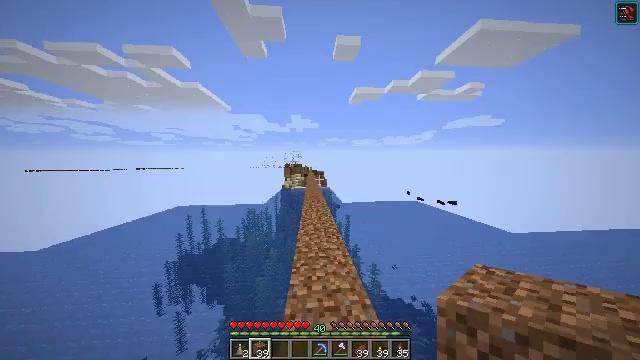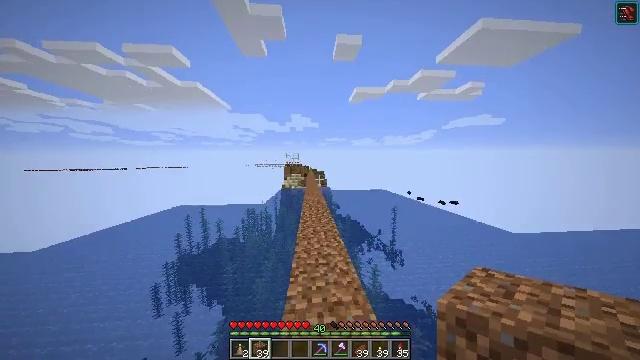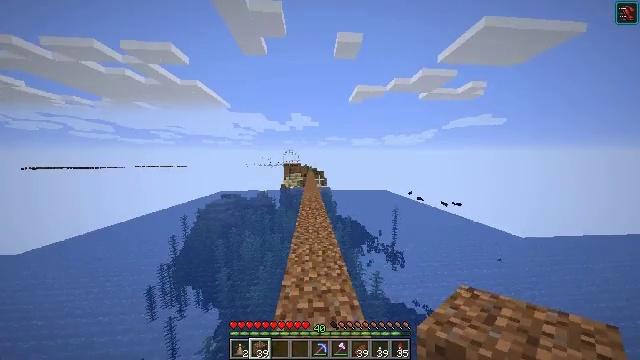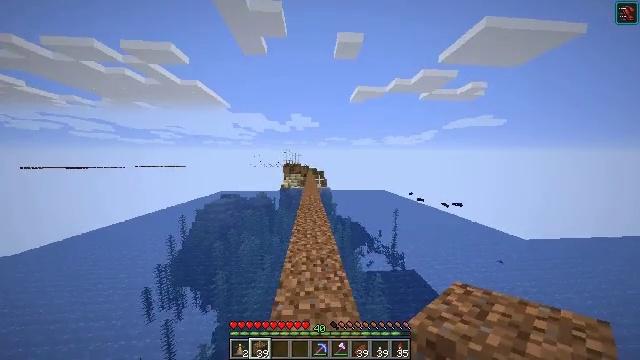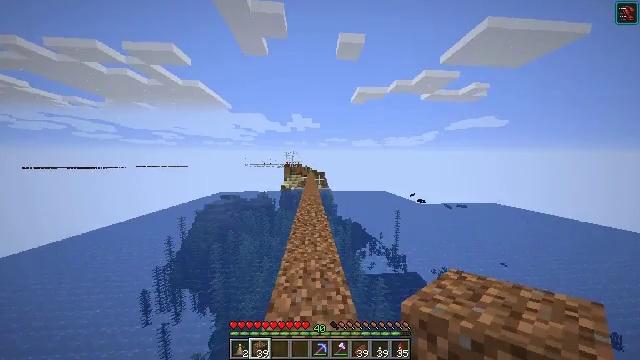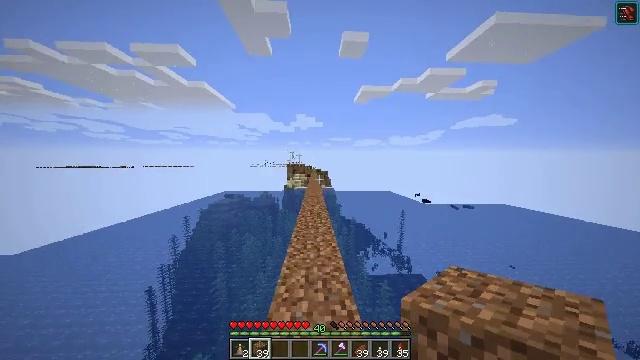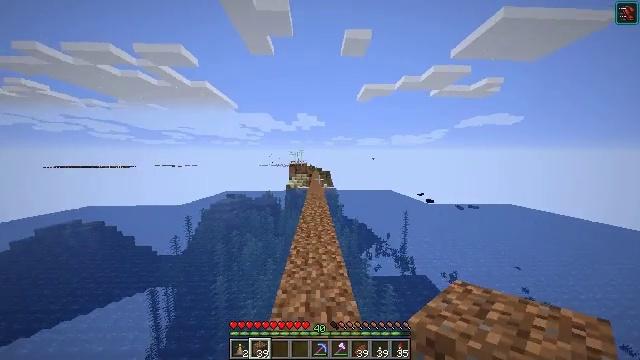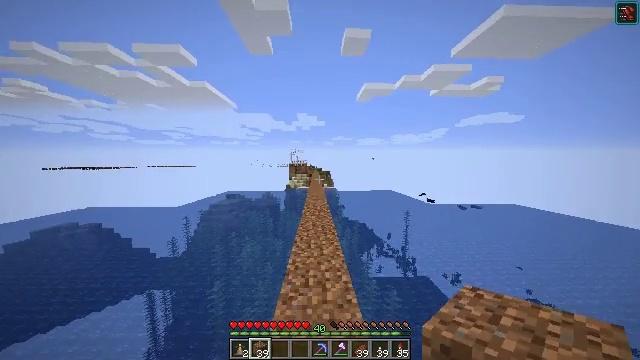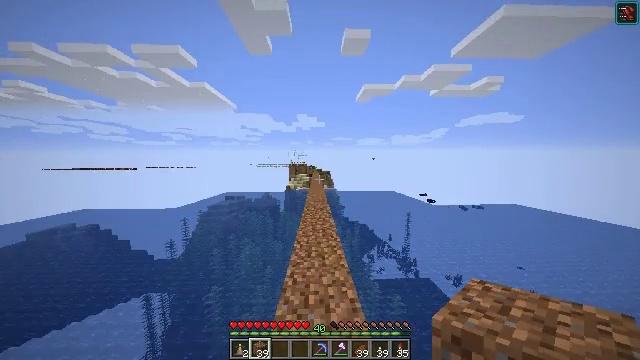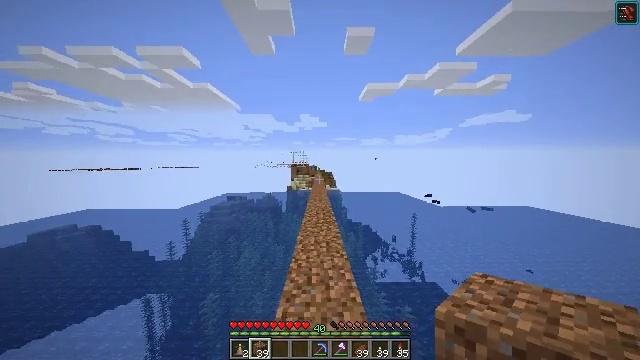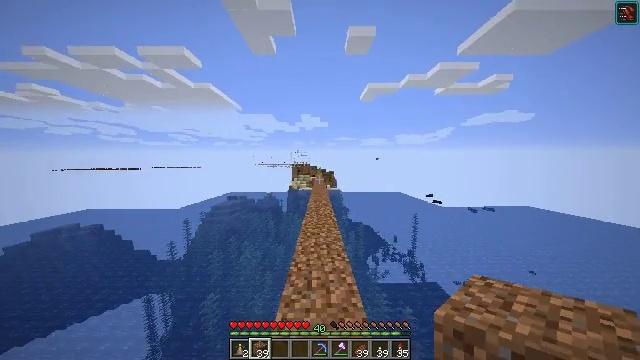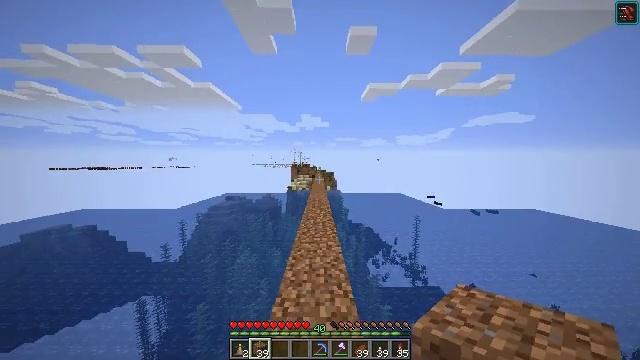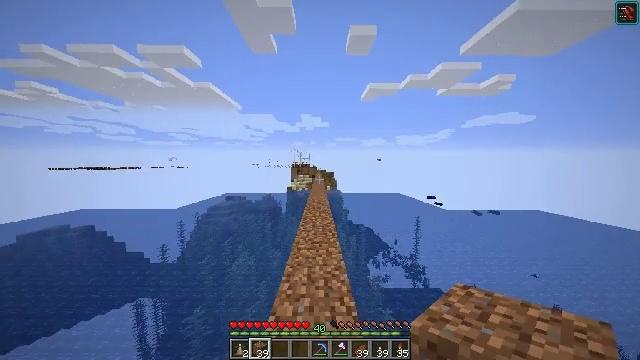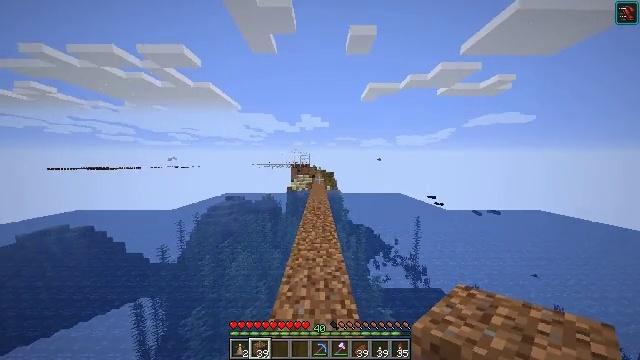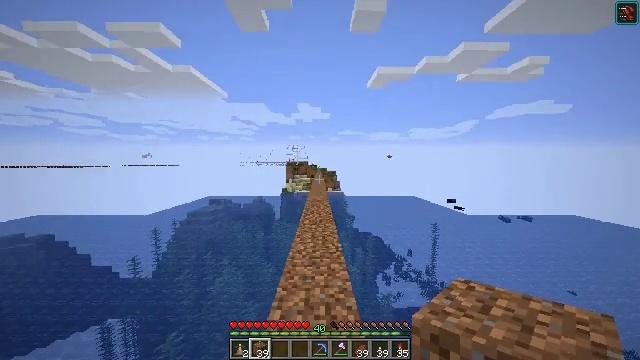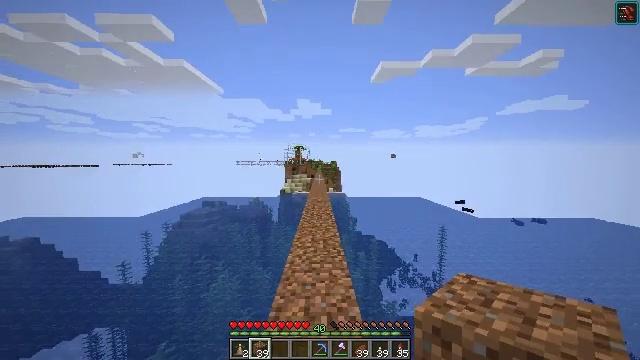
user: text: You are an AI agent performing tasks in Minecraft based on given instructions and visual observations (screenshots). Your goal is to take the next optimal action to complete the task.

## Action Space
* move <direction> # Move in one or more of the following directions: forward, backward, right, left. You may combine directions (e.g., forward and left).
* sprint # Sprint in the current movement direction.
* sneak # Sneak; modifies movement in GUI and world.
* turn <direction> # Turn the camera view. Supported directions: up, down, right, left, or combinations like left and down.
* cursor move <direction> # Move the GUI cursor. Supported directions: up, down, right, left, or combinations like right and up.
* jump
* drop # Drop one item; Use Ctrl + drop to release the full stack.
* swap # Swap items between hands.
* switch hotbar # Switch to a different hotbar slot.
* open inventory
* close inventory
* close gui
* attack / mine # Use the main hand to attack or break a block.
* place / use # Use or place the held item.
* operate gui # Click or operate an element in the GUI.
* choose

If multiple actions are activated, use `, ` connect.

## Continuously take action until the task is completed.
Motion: motion action
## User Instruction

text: Drop a potato.
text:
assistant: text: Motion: move forward
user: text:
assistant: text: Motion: move forward
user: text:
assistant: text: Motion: move forward
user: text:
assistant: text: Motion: move forward
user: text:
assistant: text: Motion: move forward, turn left
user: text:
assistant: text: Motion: move forward
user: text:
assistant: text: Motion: move forward
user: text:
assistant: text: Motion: move forward
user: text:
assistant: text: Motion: move forward
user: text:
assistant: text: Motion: move forward
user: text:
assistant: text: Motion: move forward
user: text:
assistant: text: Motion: no_op
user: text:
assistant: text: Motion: no_op
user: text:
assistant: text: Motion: no_op
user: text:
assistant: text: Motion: no_op
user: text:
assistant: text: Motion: no_op
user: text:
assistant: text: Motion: no_op
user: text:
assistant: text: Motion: no_op
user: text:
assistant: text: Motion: no_op
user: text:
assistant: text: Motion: no_op
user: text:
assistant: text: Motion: no_op
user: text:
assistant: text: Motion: no_op
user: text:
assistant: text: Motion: turn left and up
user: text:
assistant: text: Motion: turn left and up
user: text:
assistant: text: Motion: no_op
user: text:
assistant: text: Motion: no_op
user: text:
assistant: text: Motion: turn left and up
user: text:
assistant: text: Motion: no_op
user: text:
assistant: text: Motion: no_op
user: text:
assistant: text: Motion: no_op